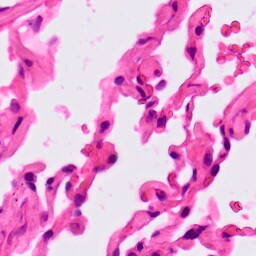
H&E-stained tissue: Lung